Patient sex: F
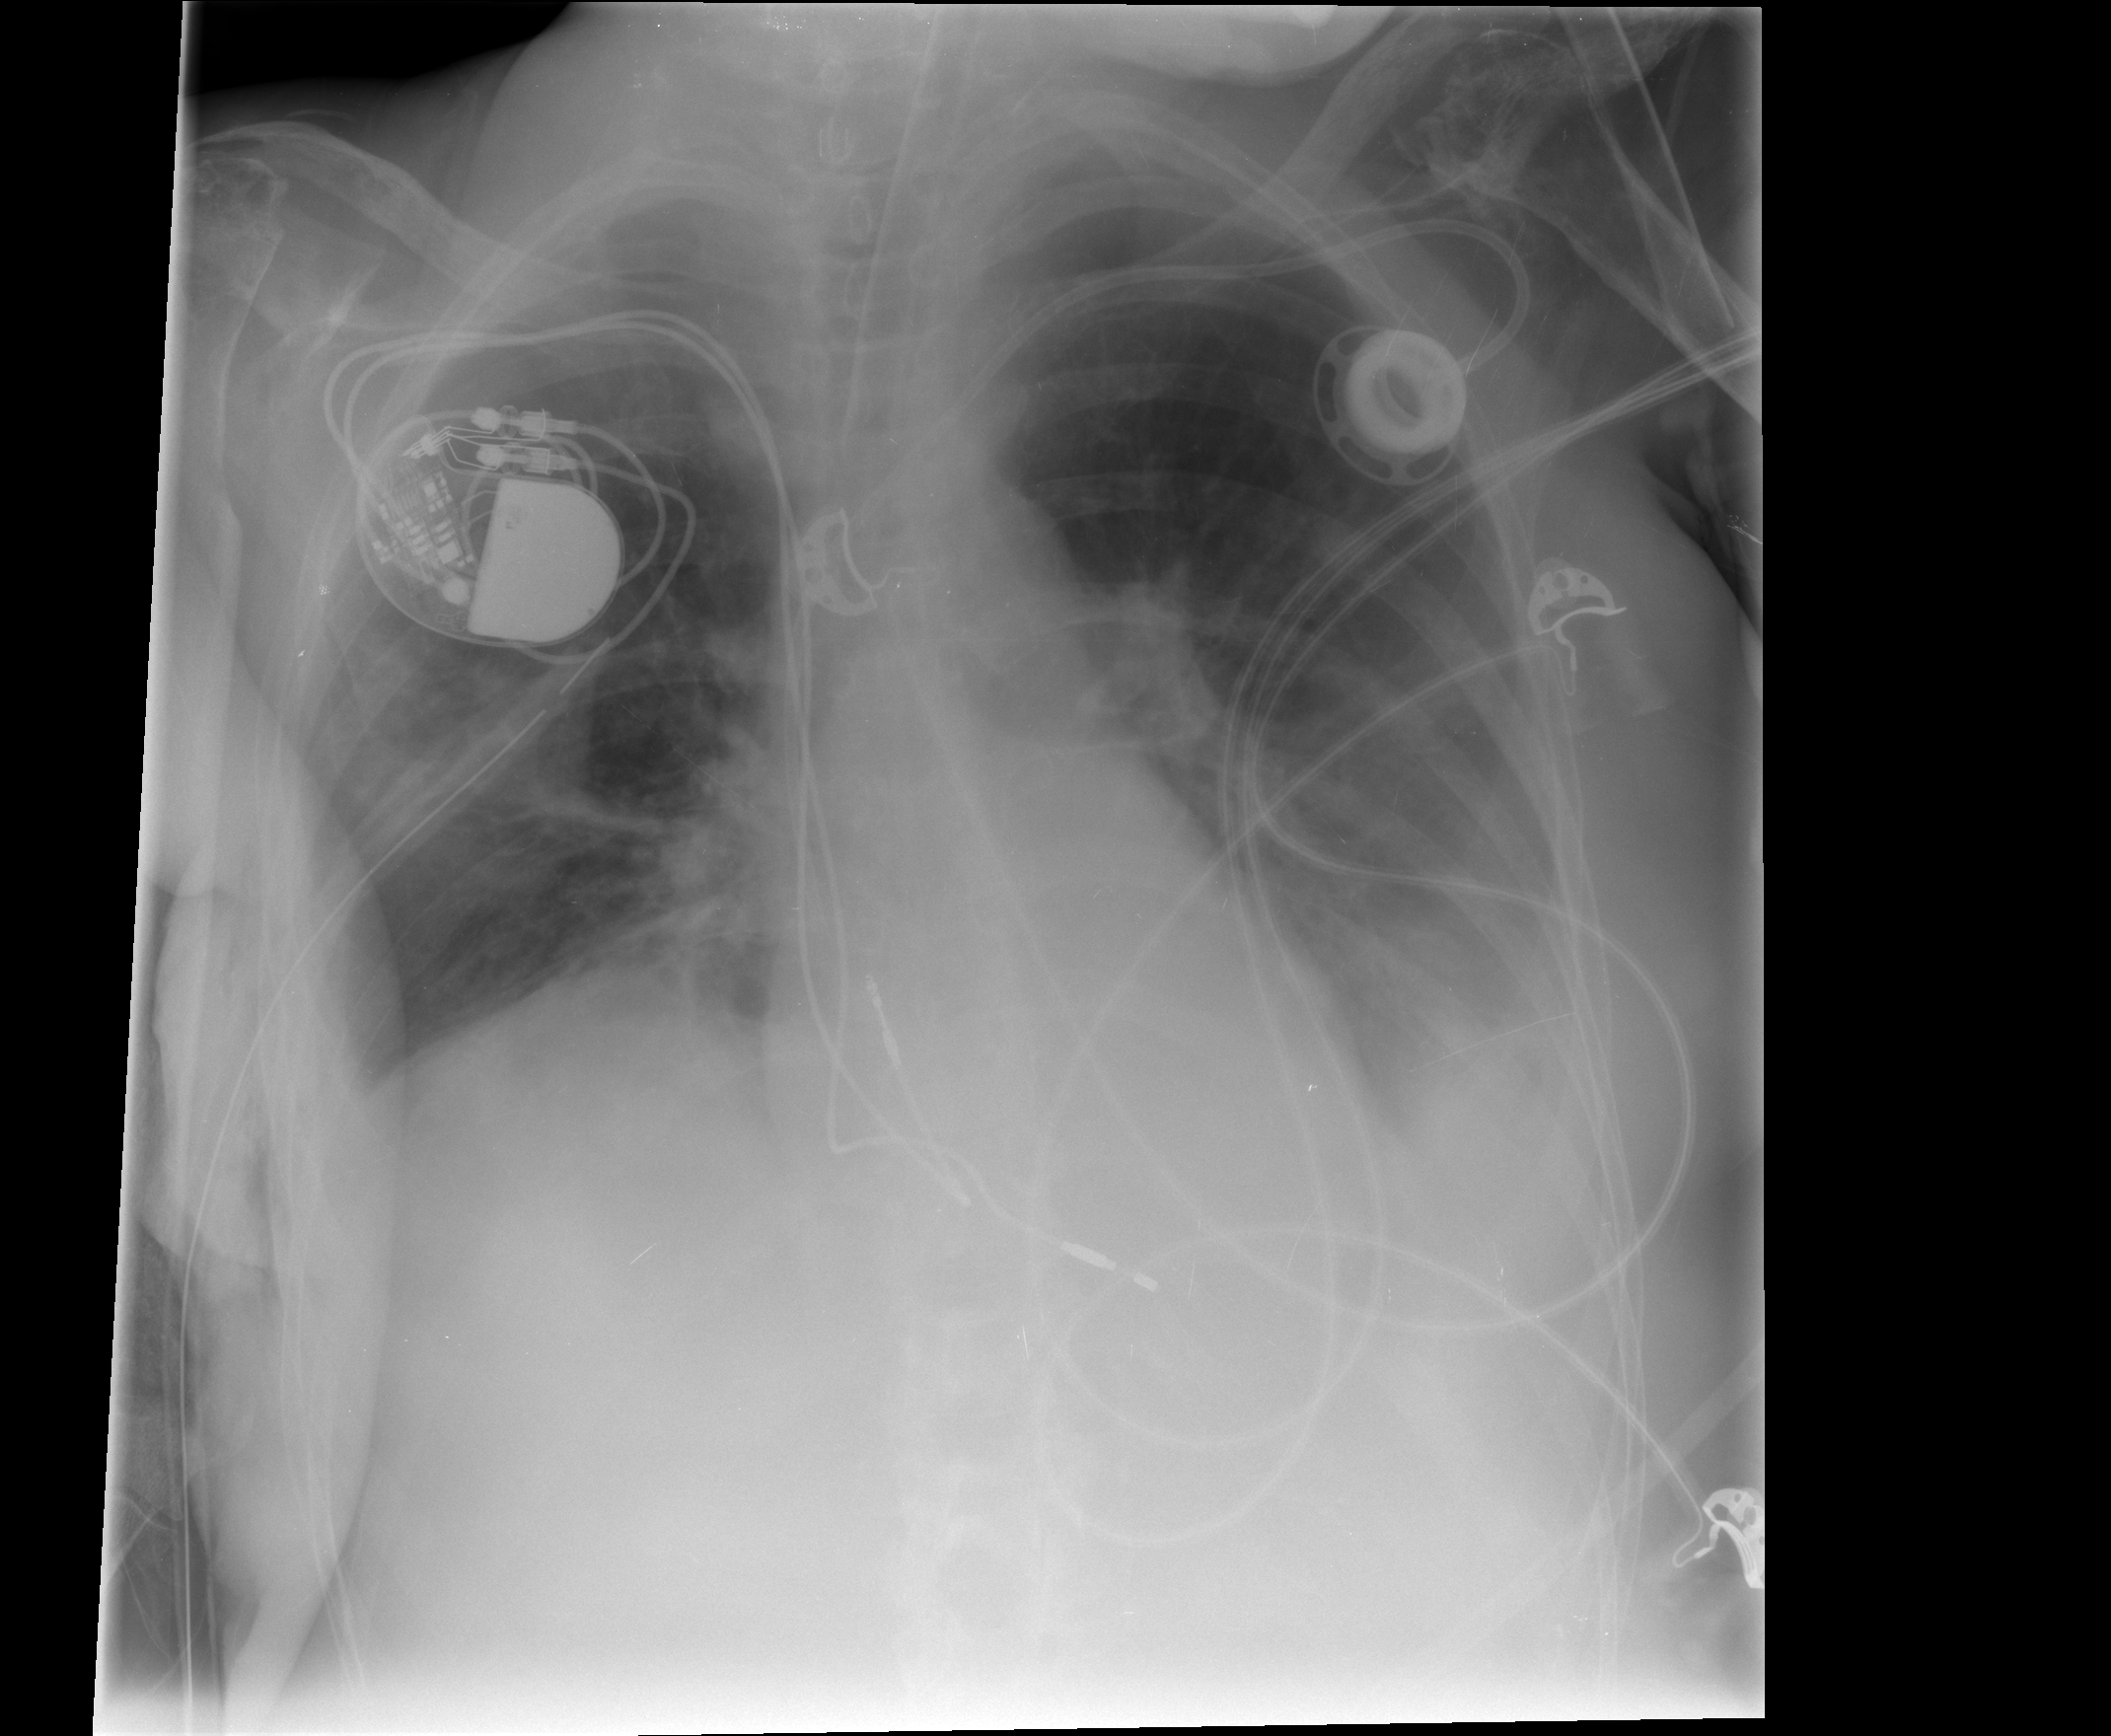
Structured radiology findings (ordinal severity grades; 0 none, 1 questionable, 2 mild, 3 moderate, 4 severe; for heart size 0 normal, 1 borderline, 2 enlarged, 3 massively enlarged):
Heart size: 0
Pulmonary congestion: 2
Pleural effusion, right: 2
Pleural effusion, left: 2
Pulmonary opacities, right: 0
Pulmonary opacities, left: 0
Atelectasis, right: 2
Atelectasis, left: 3